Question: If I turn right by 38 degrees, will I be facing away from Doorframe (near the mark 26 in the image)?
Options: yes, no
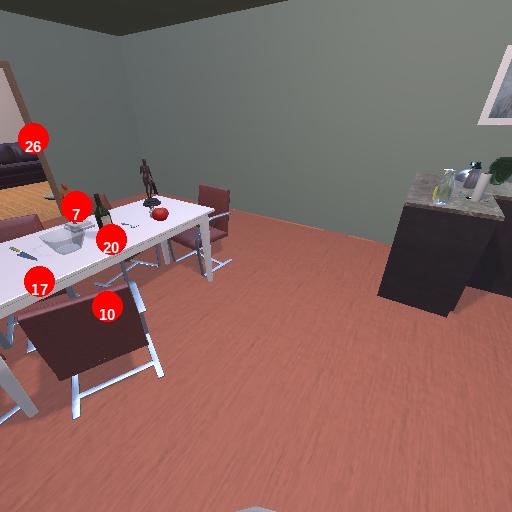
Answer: yes